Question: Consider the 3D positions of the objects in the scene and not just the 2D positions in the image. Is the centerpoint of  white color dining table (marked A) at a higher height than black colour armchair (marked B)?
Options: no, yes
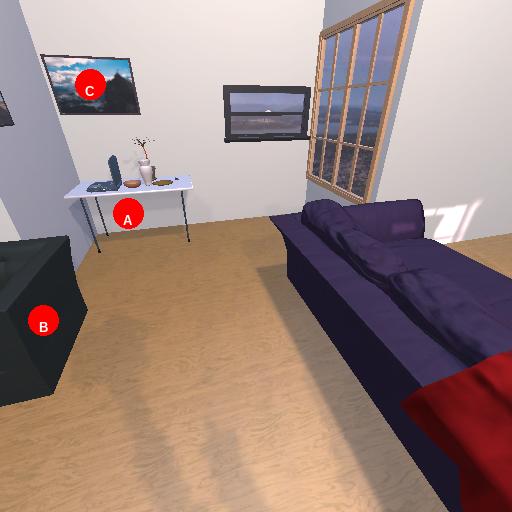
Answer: no